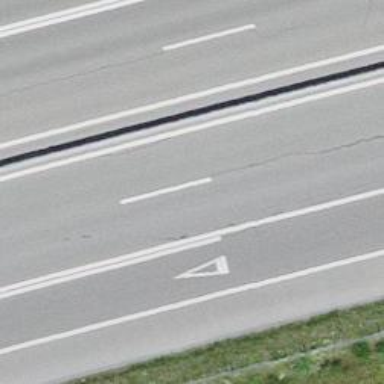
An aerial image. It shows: Motorway link.